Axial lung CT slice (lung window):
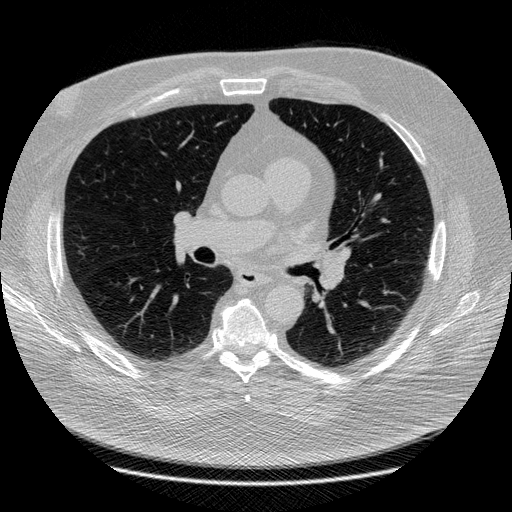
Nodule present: no